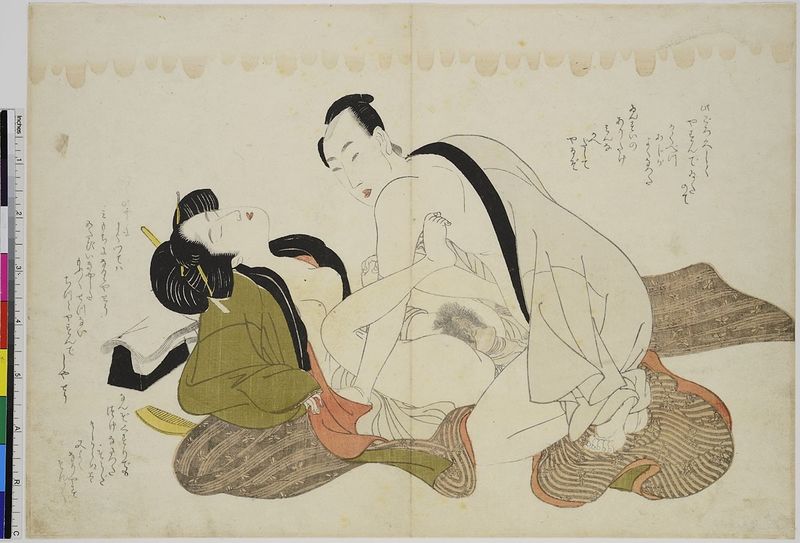
Standort: Hamburg
Institution: Museum für Kunst und Gewerbe Hamburg
Schlagwörter: mann, frau, schwarz, beine, brüste, farbig, holzschnitt, brustwarzen, erotik, gesäss, sex, asien, druckgraphik, druckgrafik, asiatisch, zeit, farbholzschnitt, schamhaar, geschlechtsverkehr, sexualität, edo, koitus, reproduktionen, druckerzeugnisse, shunga